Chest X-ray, AP view. Patient: 52 years old, sex M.
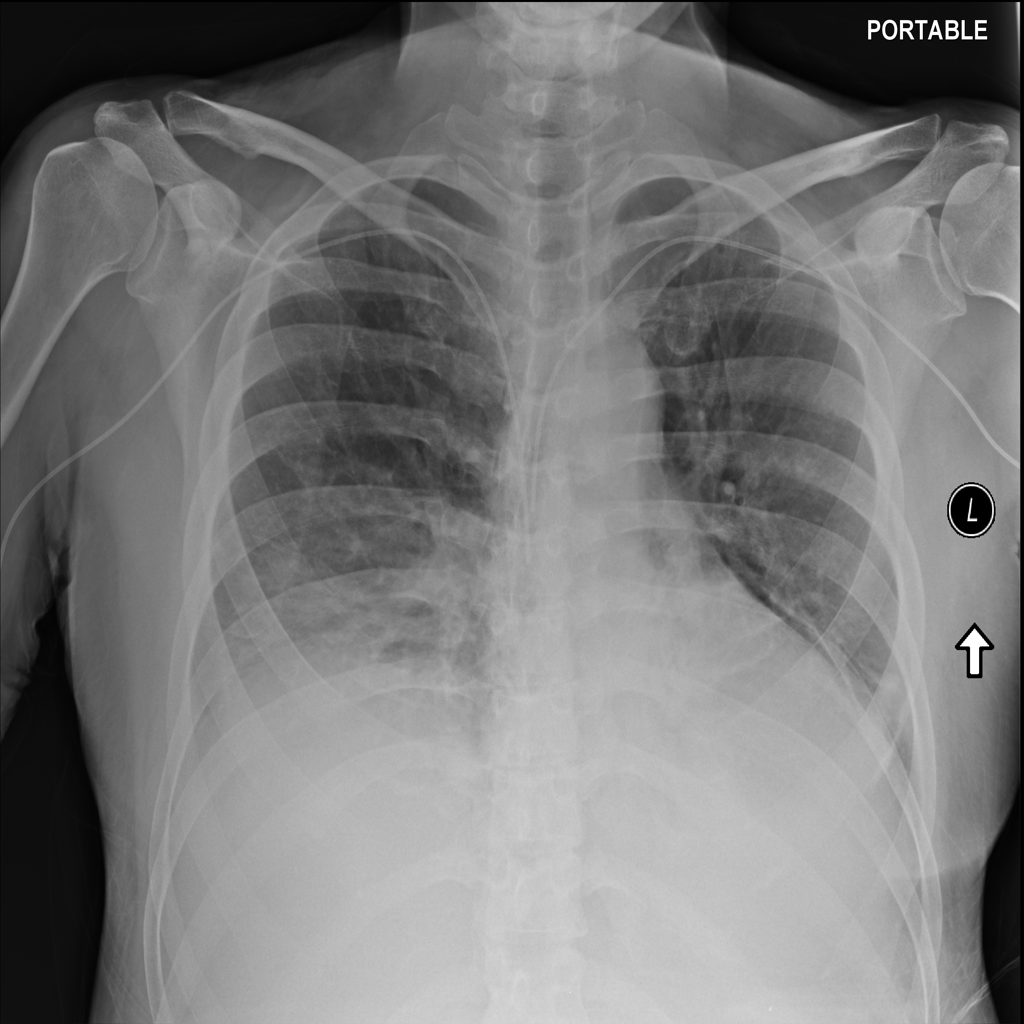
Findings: Atelectasis, Effusion, Infiltration